Question: How to create query in TFS 2013 for Backlog items, which have all tasks in Done state except task with name "Test it".
To clarify, I'm looking for Backlog item 1 from picture.

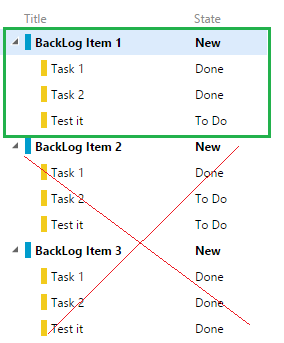
Answer: The closest think you can have is using query for "Work Items and Direct link" that can give you an of what you need. You are basically asking TFS to return only PBI that have not child tasks with a specific condition.
This query will incorrectly returns PBI that have all child tasks in done state, even if they have no task with the text "test it" in the title. Probably when all child Tasks are completed you will set PBI state to "done", so you can filter out from the query with removing PBI with state "done".
If you really, really need to have this kind of information, probably the best approach is using API or REST call, using a base query to return all PBI with a Child Task with "test it" not in "done" state, loading Everything and then do some further filtering with complex conditions in your tool.
I agree with Martin that it is a better solution to reduce the distance between testing and developing team maximizing communication.